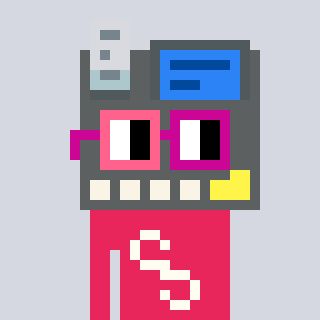
a pixel art character with square pink and red glasses, a cash register-shaped head and a redpinkish-colored body on a cool background